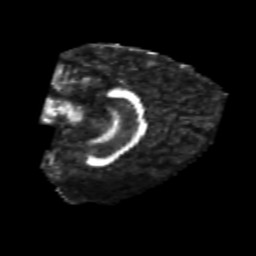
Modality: FA
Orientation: sagittal
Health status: healthy
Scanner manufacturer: philips
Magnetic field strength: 3 T
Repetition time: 6.964 s
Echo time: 0.092 s